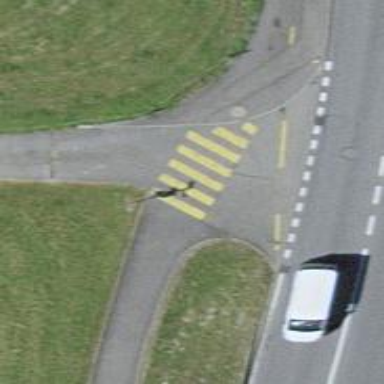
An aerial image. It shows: Kerb barrier.